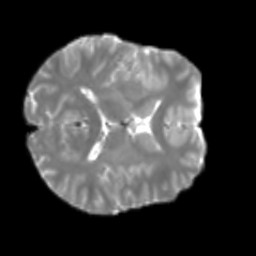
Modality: T2w
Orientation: axial
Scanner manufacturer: siemens
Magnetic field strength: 3 T
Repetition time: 4 s
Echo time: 0.0594 s